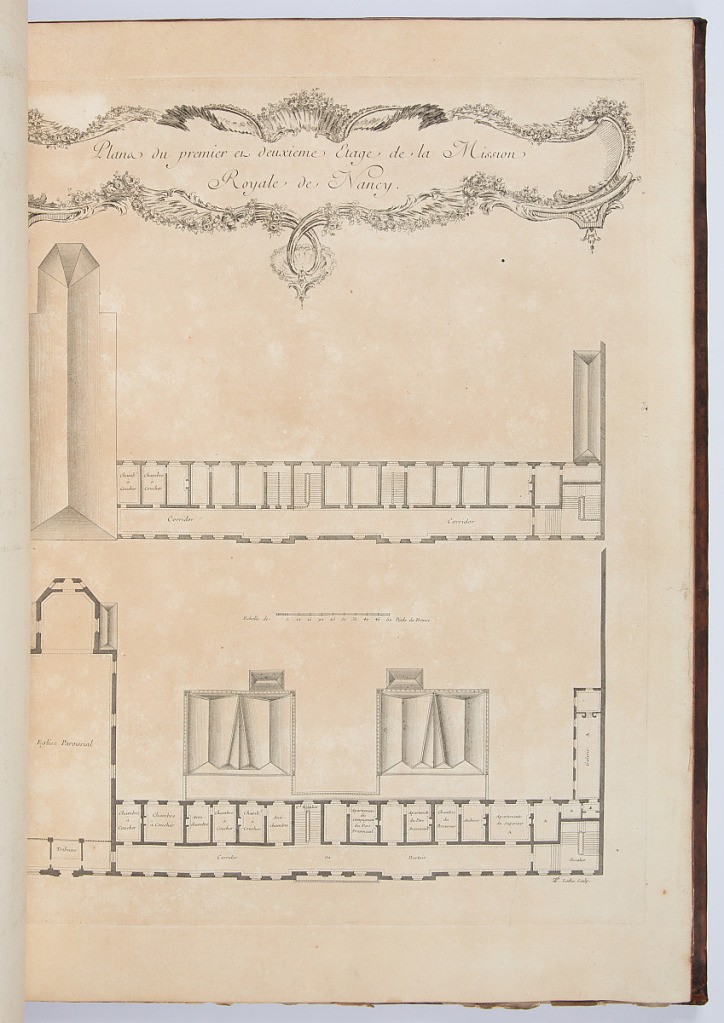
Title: Plans du premier et deuxieme Etage de la Mission Royale de Nancy
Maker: Emmanuel Héré de Corny, French, 1705–1763
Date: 1753
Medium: Engraving
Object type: Bound print
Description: Plans of the first and second floors of the royal mission of Nancy, with rooms labeled. In the center of the plate is a scale bar of "50 Pieds de France." The title is printed at the top within a rocaille frame of flowers and scrolls.